Question: I'm trying to get a screenshot of my program to display on the main repository page in github. Every article online I've found was saying to simply add the markdown , but it's not working for me.
Here's the repo page: <URL>
I've tried both
'''
![Screenshot]\(http://i.imgur.com/ebuHuem.png)
'''
and
'''

'''
But it's simply not displaying the screenshot on the repo page for me. Any suggestions?
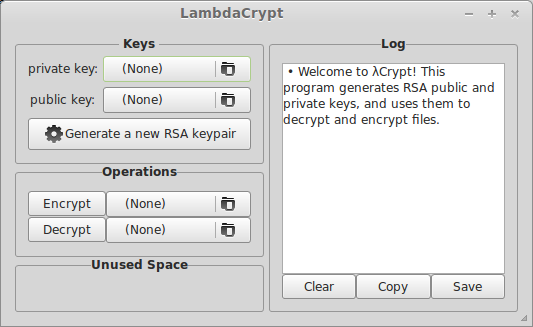
Answer: please try to add md extention for you README in repo
look like right now github assume that it is simple text file